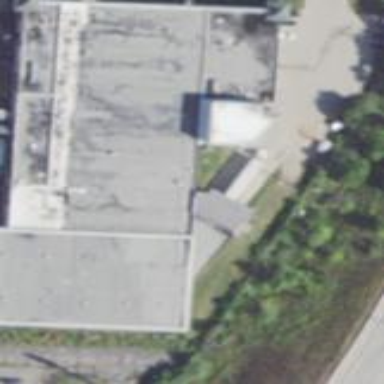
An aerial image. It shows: Building.